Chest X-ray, PA view. Patient: 59 years old, sex F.
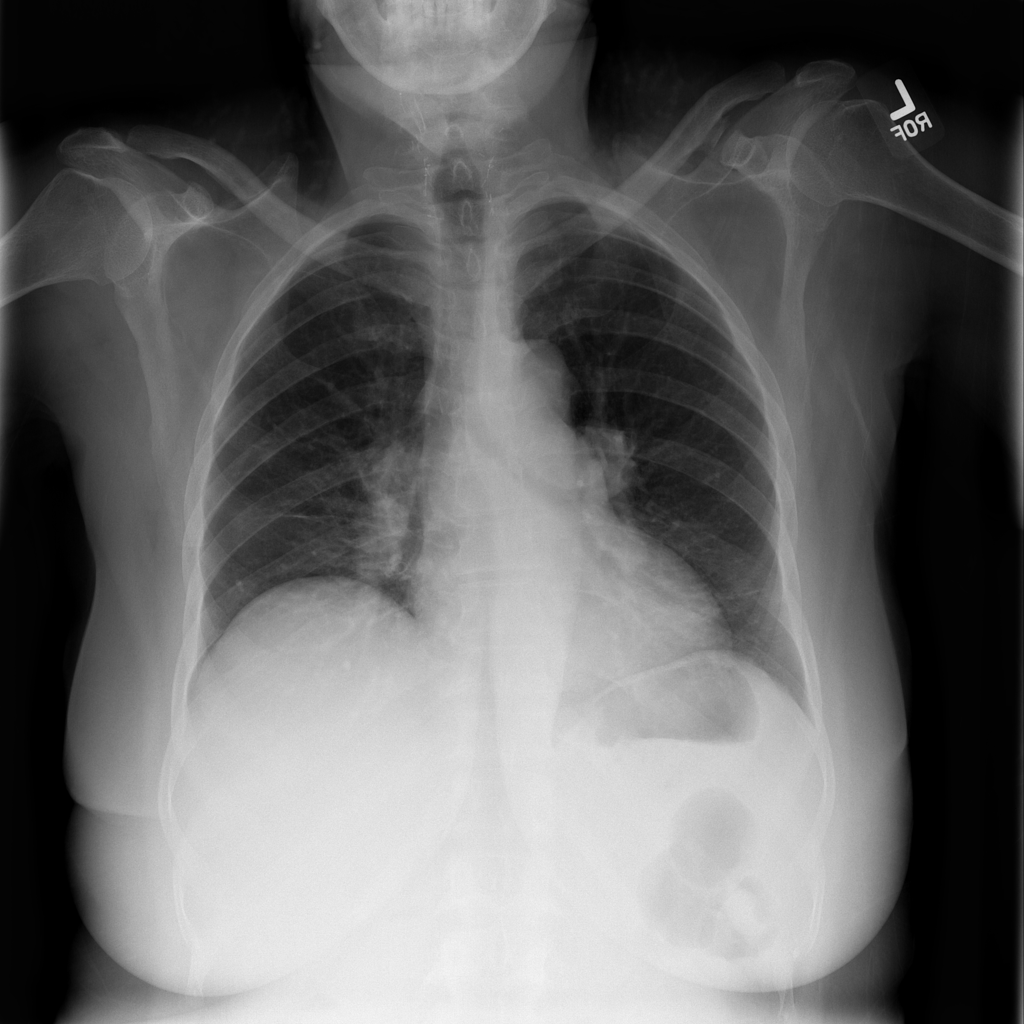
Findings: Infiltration